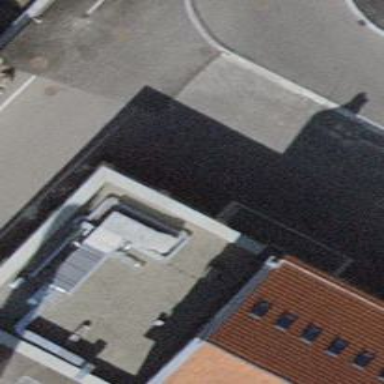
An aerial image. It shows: Building with flat roof.